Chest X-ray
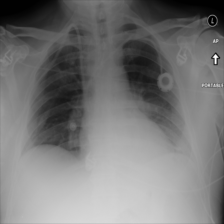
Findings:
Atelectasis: negative
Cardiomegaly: negative
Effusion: negative
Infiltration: negative
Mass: negative
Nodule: negative
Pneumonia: negative
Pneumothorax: negative
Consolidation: negative
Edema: negative
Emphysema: negative
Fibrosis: negative
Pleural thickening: negative
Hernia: negative